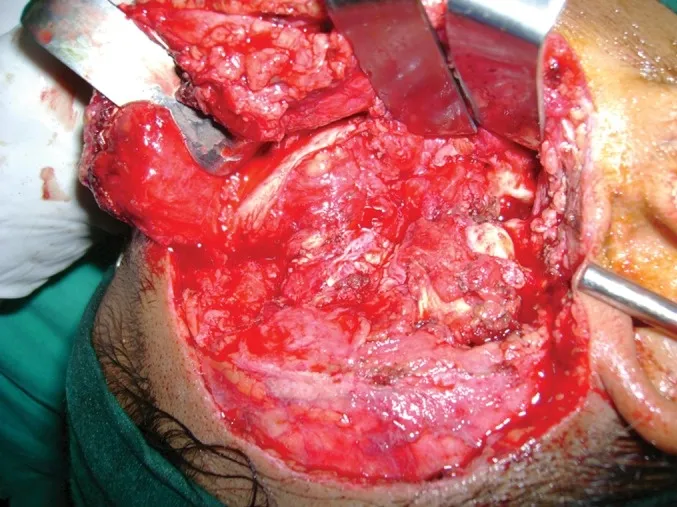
Enmass enucleation of cystic lesion.
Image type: medical_photograph (other_medical_photograph)